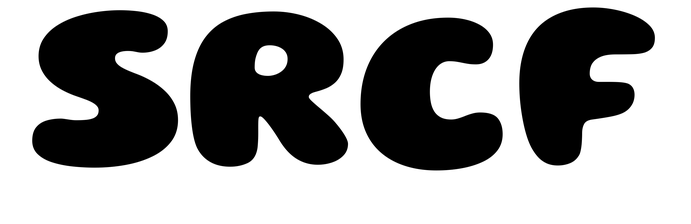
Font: Gluten_ExtraBold